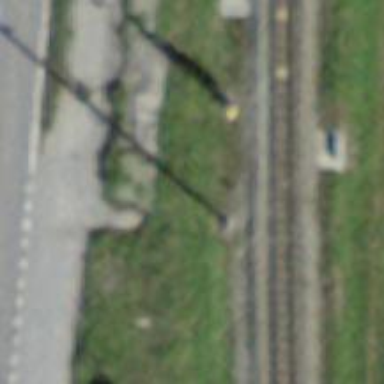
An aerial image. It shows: Power pole.